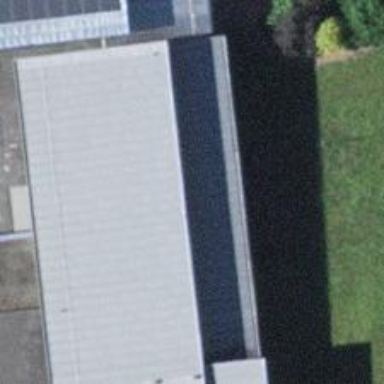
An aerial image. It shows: School building with school amenities.